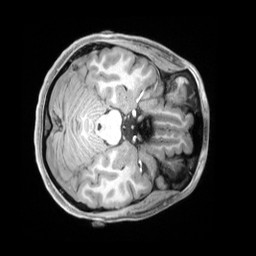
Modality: T1w
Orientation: axial
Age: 22
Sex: female
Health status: ill
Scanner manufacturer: siemens
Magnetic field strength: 3 T
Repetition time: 2.2 s
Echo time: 0.00218 s